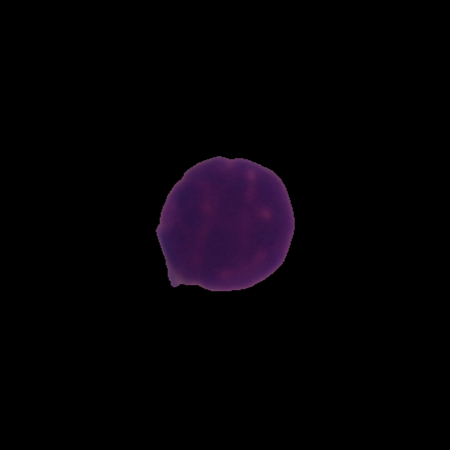
Label: healthy